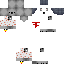
A female skeleton skin with dark skin, wearing white bald dressed in a blue hoodie and brown pants, featuring a closed mouth.